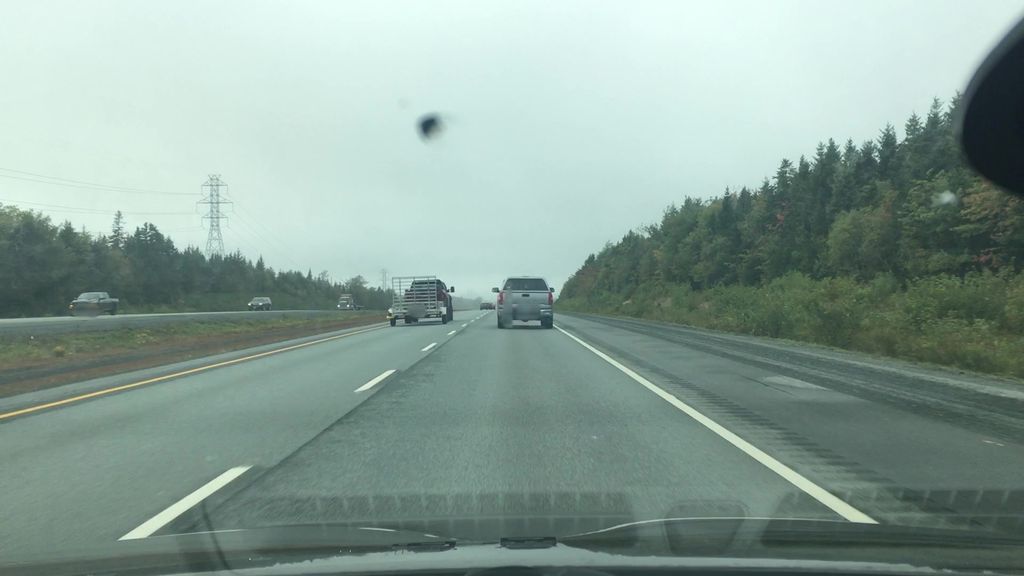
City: halifax